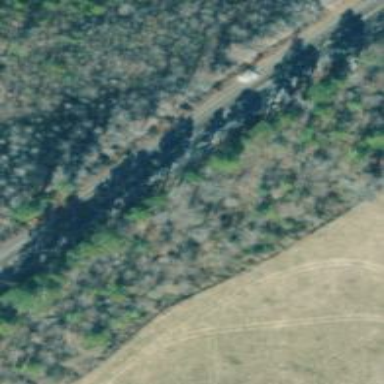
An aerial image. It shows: Railway track.